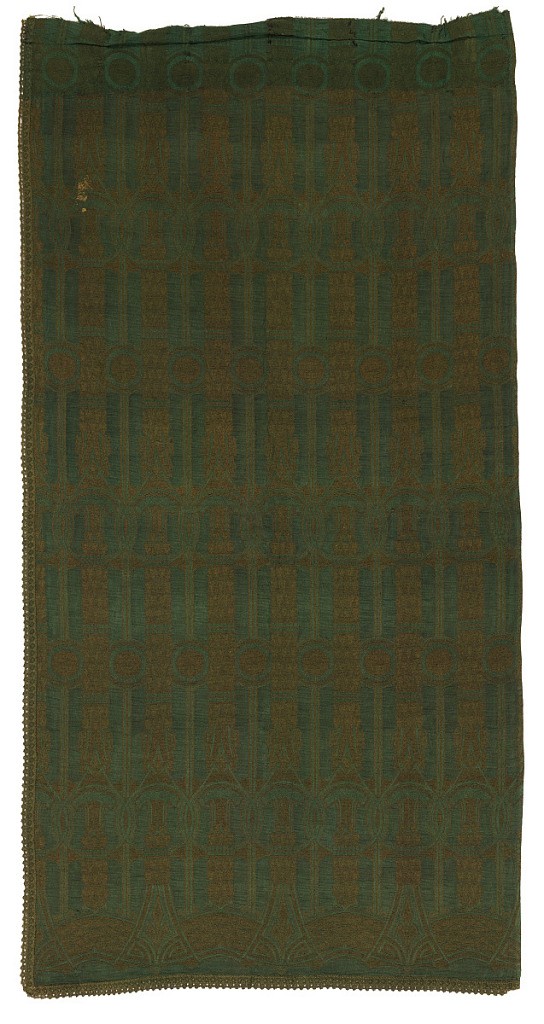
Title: Textile
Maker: Unknown
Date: ca. 1890
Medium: cotton, silk Technique: woven
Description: Dark green curtain panel with a geometric pattern in light brown.